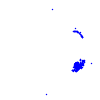
Particle: electron